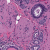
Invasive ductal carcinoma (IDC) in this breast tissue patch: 0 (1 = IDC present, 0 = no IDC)